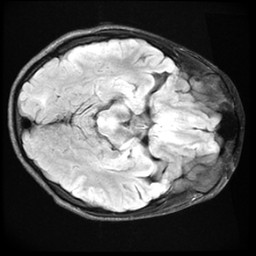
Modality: FLAIR
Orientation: axial
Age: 22
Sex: male
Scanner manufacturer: ge
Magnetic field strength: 3 T
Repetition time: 11 s
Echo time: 0.1497 s